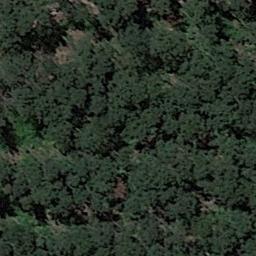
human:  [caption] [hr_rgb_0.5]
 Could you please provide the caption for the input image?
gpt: Many green trees are in a forest .

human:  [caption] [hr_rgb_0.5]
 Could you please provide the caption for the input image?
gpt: This is a dense forest .

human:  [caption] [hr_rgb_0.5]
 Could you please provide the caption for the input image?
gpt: The forest is full of green trees .

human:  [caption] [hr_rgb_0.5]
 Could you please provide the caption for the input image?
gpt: The forest has a lot of dense dark green trees .

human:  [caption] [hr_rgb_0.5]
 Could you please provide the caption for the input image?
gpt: A dense forest with many green trees .